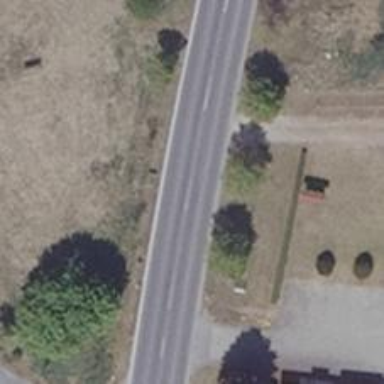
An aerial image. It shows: Unclassified road with asphalt surface.